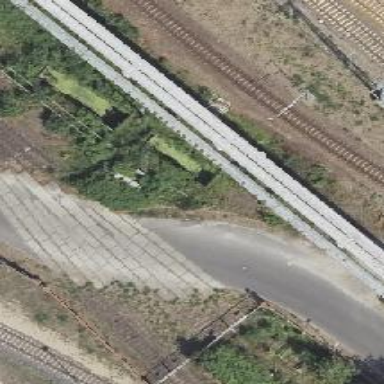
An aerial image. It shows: Railway level crossing.